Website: macys
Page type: billing-address
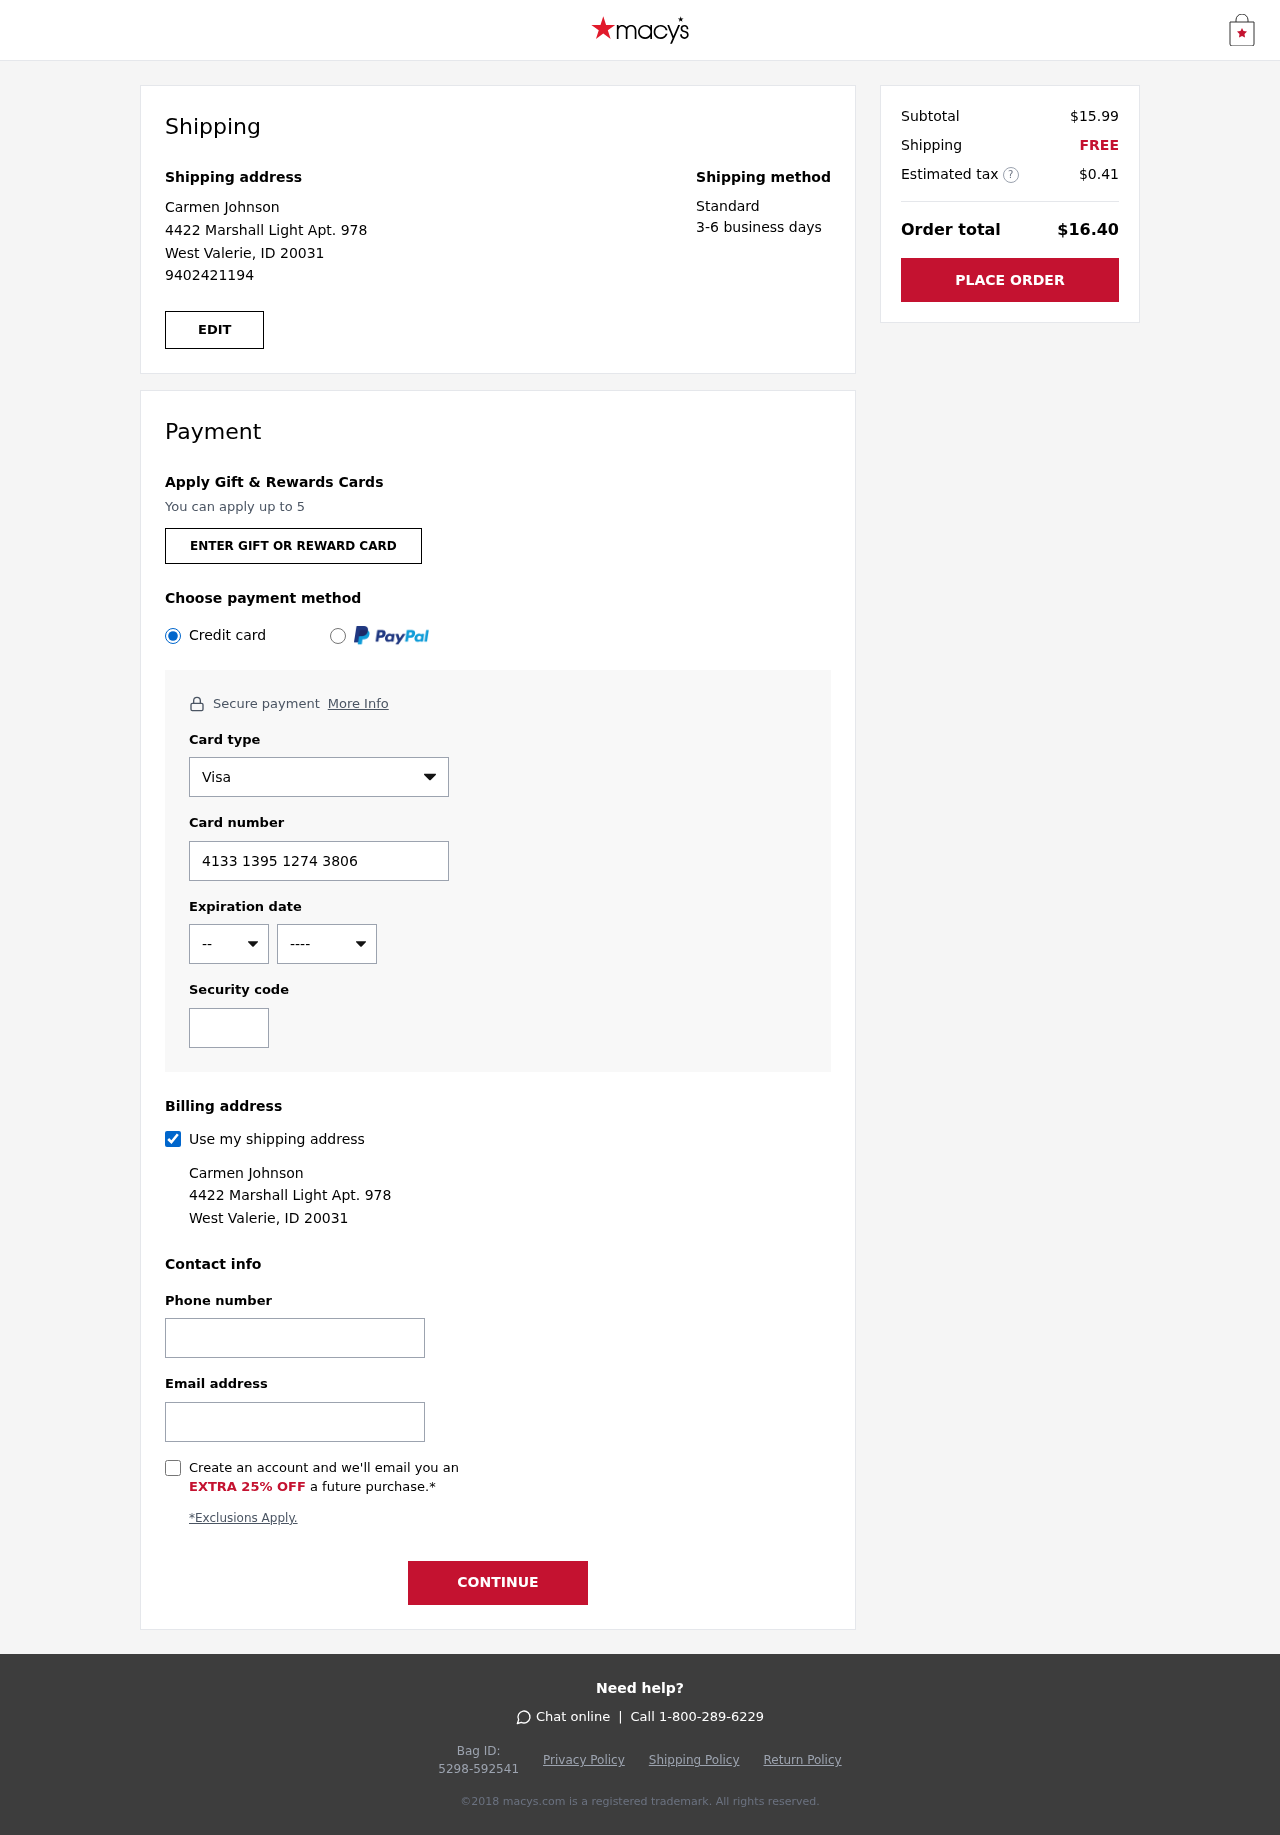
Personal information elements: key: PII_CARD_CVV
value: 869
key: PII_CARD_EXPIRY_MONTH
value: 11
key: PII_CARD_EXPIRY_YEAR
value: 28
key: PII_CARD_NUMBER
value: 4133 1395 1274 3806
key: PII_CARD_TYPE
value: Visa
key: PII_EMAIL
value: cjohnson@yahoo.com
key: PII_FULLNAME
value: Carmen Johnson
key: PII_PHONE
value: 9402421194
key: PII_STREET
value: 4422 Marshall Light Apt. 978
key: PII_CITY_STATE_ZIP
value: West Valerie, ID 20031
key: PII_FIRSTNAME
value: Carmen
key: PII_LASTNAME
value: Johnson
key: PII_FULLNAME2
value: Carmen Johnson
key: PII_FULLNAME3
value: Carmen Johnson
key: PII_FIRSTNAME2
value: Carmen
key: PII_FIRSTNAME3
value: Carmen
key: PII_LASTNAME2
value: Johnson
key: PII_LASTNAME3
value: Johnson
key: PII_FIRSTNAME_DERIVED
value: Carmen
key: PII_LASTNAME_DERIVED
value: Johnson
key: PII_FULLNAME_DERIVED
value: Carmen Johnson
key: PII_NAME_FULL_DERIVED
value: Carmen Johnson
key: PII_STREET2
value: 4422 Marshall Light Apt. 978
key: PII_PHONE2
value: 9402421194
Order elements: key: ORDER_SUBTOTAL
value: $15.99
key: ORDER_SHIPPING_COST
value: FREE
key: ORDER_TAX
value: $0.41
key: ORDER_TOTAL
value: $16.40